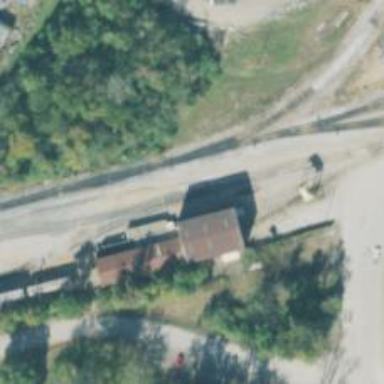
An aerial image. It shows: Rail spur service.